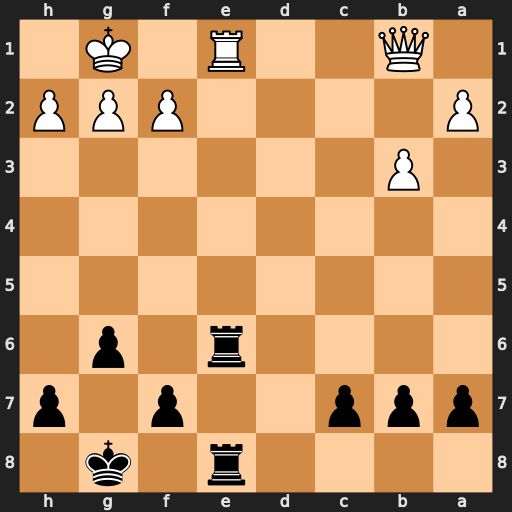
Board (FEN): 4r1k1/ppp2p1p/4r1p1/8/8/1P6/P4PPP/1Q2R1K1
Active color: b
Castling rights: -
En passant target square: -
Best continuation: Rxe1+ Qxe1 Rxe1#